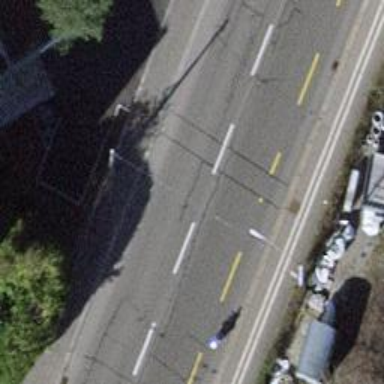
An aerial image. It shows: Secondary road with asphalt surface. Both sides have sidewalks and trolley wires are installed overhead.